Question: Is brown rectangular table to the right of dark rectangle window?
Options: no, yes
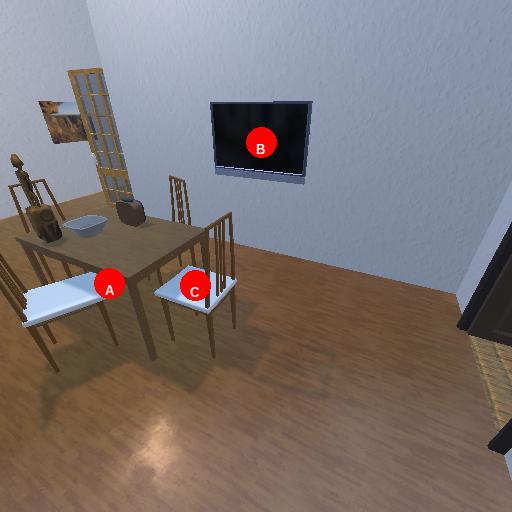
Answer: no